Question: I'm using <URL>.
In primefaces showcase the component seems to be responsive, but in my code seems to be not.
[
Question 1: Am I using older version than primefaces official site does? This is the latest I could find.
Question 2: How could I make it responsive myself?
The only I could think for this is using <URL> but it doesn't seem to be working.
Any ideas?
Thank you in advance!
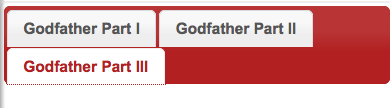
Answer: I solved the problem with CSS
'''
@media screen and (max-width: 810px) {
.ui-tabs.ui-tabs-top > .ui-tabs-nav li{
width: 100% !important;
}
}
'''